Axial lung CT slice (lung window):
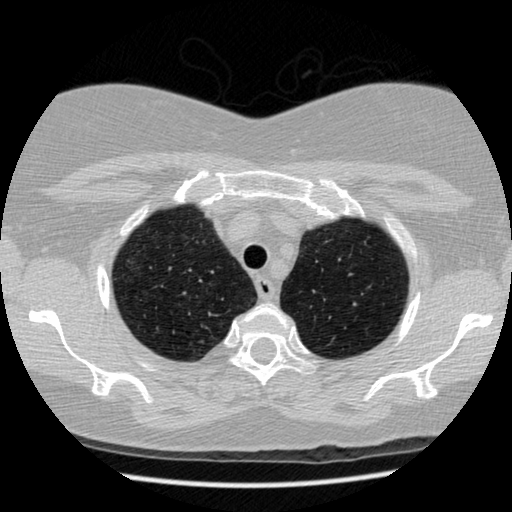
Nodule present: no